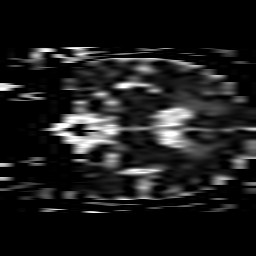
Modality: ADC
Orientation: coronal
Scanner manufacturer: philips
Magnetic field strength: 1.5 T
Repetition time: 2.878 s
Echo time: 0.06279 s